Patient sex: M
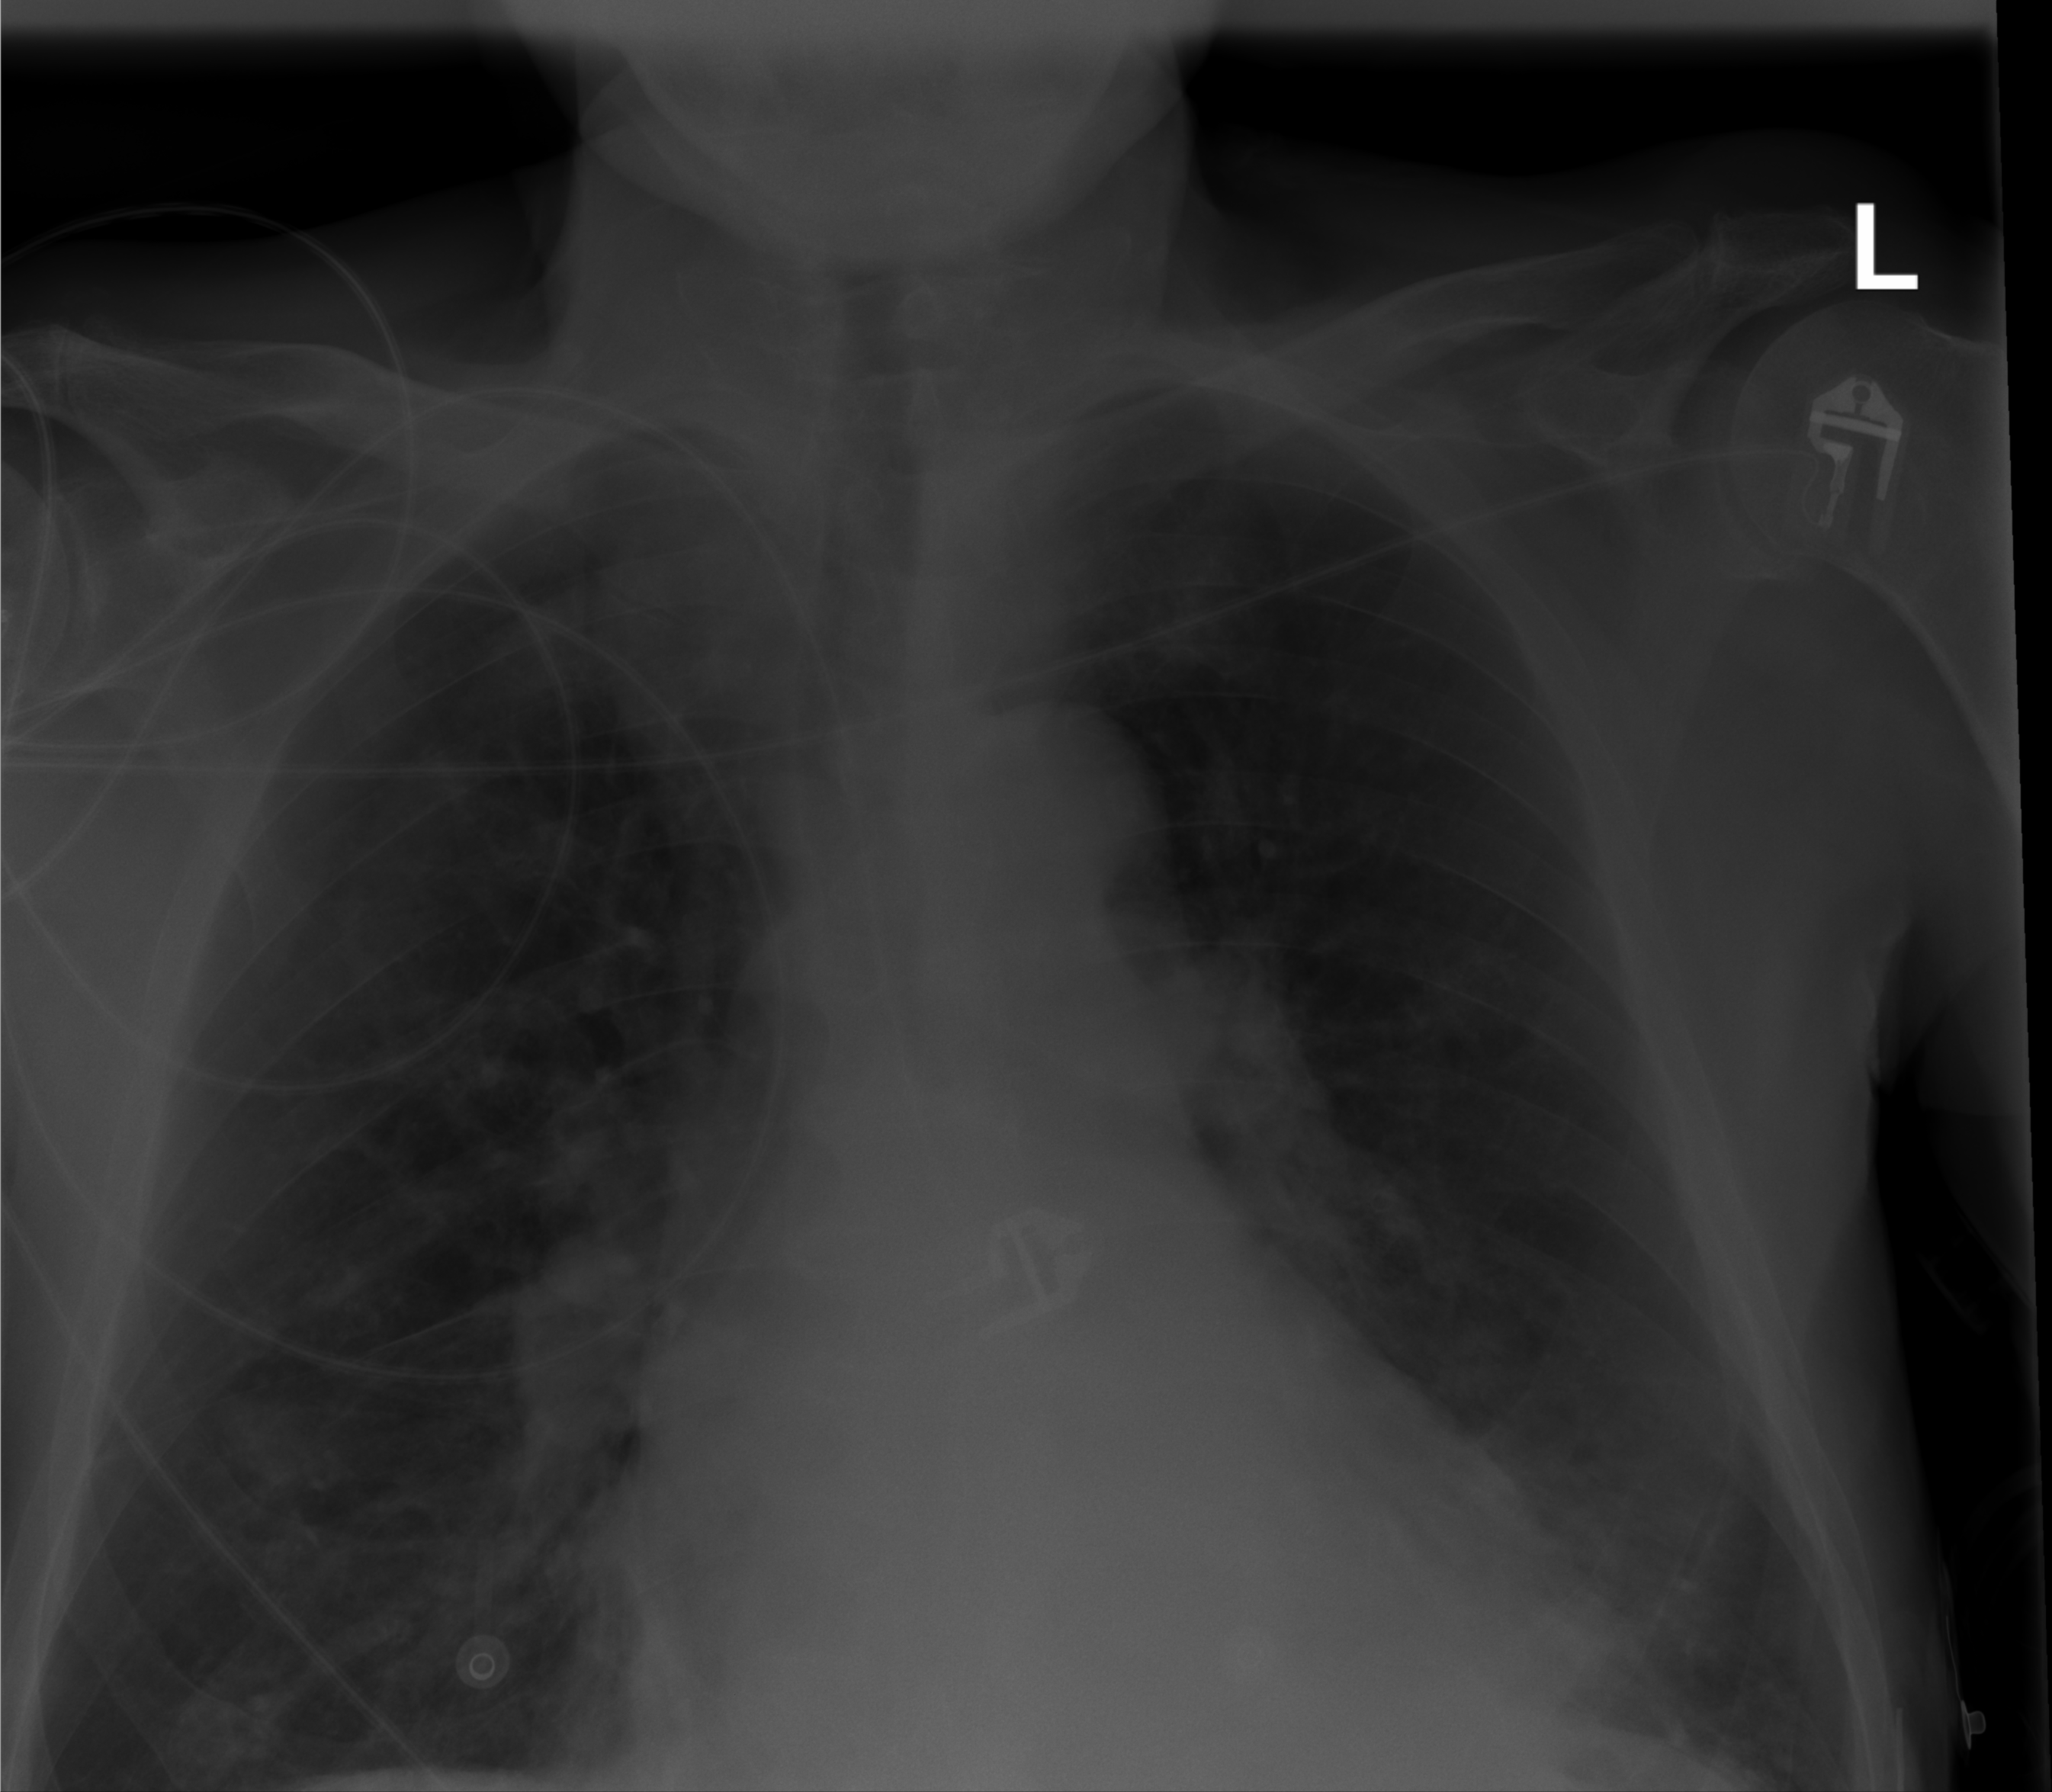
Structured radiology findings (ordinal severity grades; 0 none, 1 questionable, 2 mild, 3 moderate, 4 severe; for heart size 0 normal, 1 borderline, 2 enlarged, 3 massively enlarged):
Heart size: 1
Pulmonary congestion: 2
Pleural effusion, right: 0
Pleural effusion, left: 0
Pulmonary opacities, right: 2
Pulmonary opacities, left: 1
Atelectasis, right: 2
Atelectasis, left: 2